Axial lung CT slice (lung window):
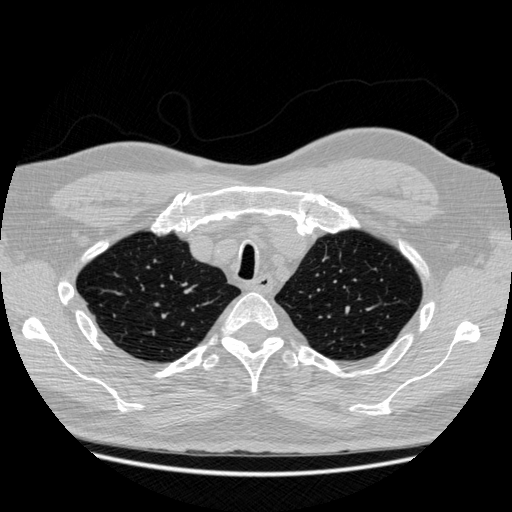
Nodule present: no